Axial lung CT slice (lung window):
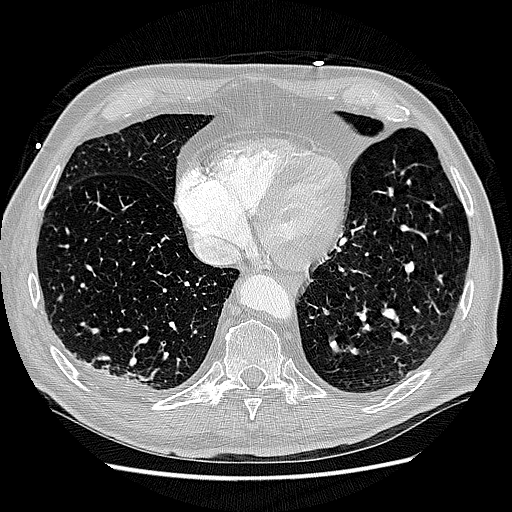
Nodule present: no